Interaction volume radius: 5 \u00c5
Interaction volume height: 20 \u00c5
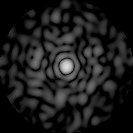
Disorder parameter: 0.8385